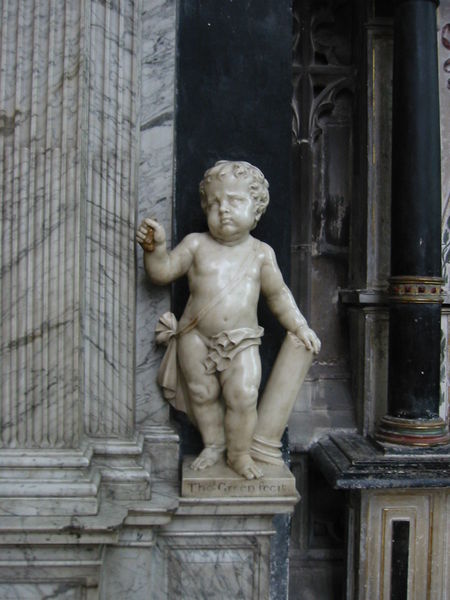
Titel: Kathedrale von Gloucester
Standort: Gloucester, Kathedrale (EU - GB)
Schlagwörter: nackt, marmor, pfeiler, schwarz, säule, jung, stein, gewand, kind, renaissance, engel, putte, putto, statue, dick, nackte, junge, knabe, beutel, kunst, griechisch, mittelalter, museum, kultur, greco